Question: I am trying to achieve this result for the tab bar in a flutter that shows the selected and unselected tabs, my problem is here that I cannot give a certain height to tabs can you help me please.
<URL>
I want to achieve this
'
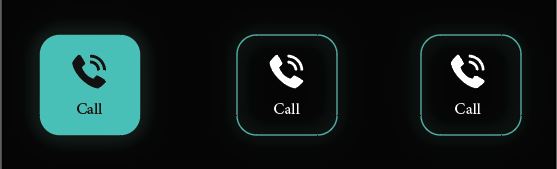
Answer: please check my example
'''
Widget build(BuildContext context) {
return DefaultTabController(
length: 3,
child: Scaffold(
appBar: AppBar(),
body: SingleChildScrollView(
child: Column(children: [
TabBar(
tabs: [
Container(
width: 200,
height: 200,
color: Colors.amber,
child: Icon(Icons.directions_car)),
Container(
width: 200,
height: 200,
color: Colors.black,
child: Icon(Icons.directions_transit)),
Container(
width: 200,
height: 200,
color: Colors.red,
child: Icon(Icons.directions_bike)),
],
),
Container(
height: 500,
width: MediaQuery.of(context).size.width,
child: TabBarView(
children: [
Icon(Icons.directions_car),
Icon(Icons.directions_transit),
Icon(Icons.directions_bike),
],
))
]))));
}
'''
here don't use Tab widget inside the 'TabBar' because it has some default property ,instead of using Tab inside the tab bar ,use Container
like this way
'''
TabBar(
tabs: [
Container(
width: 200,
height: 200,
color: Colors.amber,
child: Icon(Icons.directions_car)),
Container(
width: 200,
height: 200,
color: Colors.black,
child: Icon(Icons.directions_transit)),
Container(
width: 200,
height: 200,
color: Colors.red,
child: Icon(Icons.directions_bike)),
],
),
'''
using this way , you can achieve it , if you want change color or etc ... according to selection use index of 'TabController' and 'index'
and also all property of 'TabBar' will work this way too
out put will be
<URL>